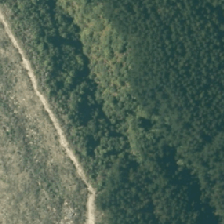
Land cover: broadleaved_indigenous_hardwood